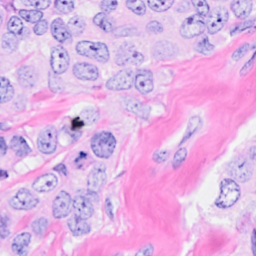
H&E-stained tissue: Breast